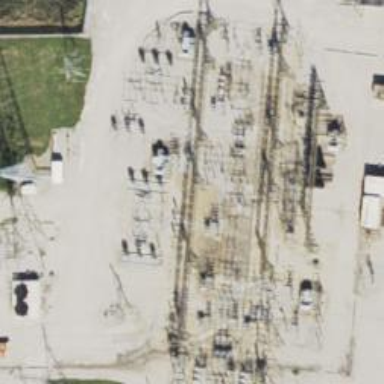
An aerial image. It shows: Switch for power supply.